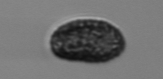
Label: Pseudochattonella_farcimen